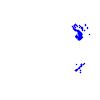
Particle: electron